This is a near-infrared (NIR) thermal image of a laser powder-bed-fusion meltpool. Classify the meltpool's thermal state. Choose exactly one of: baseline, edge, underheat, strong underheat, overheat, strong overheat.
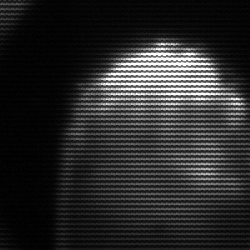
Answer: edge